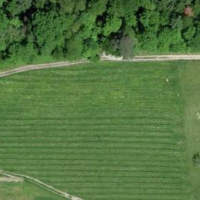
EUNIS habitat code: 25
Species observed at this site:
Primula veris